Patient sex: F
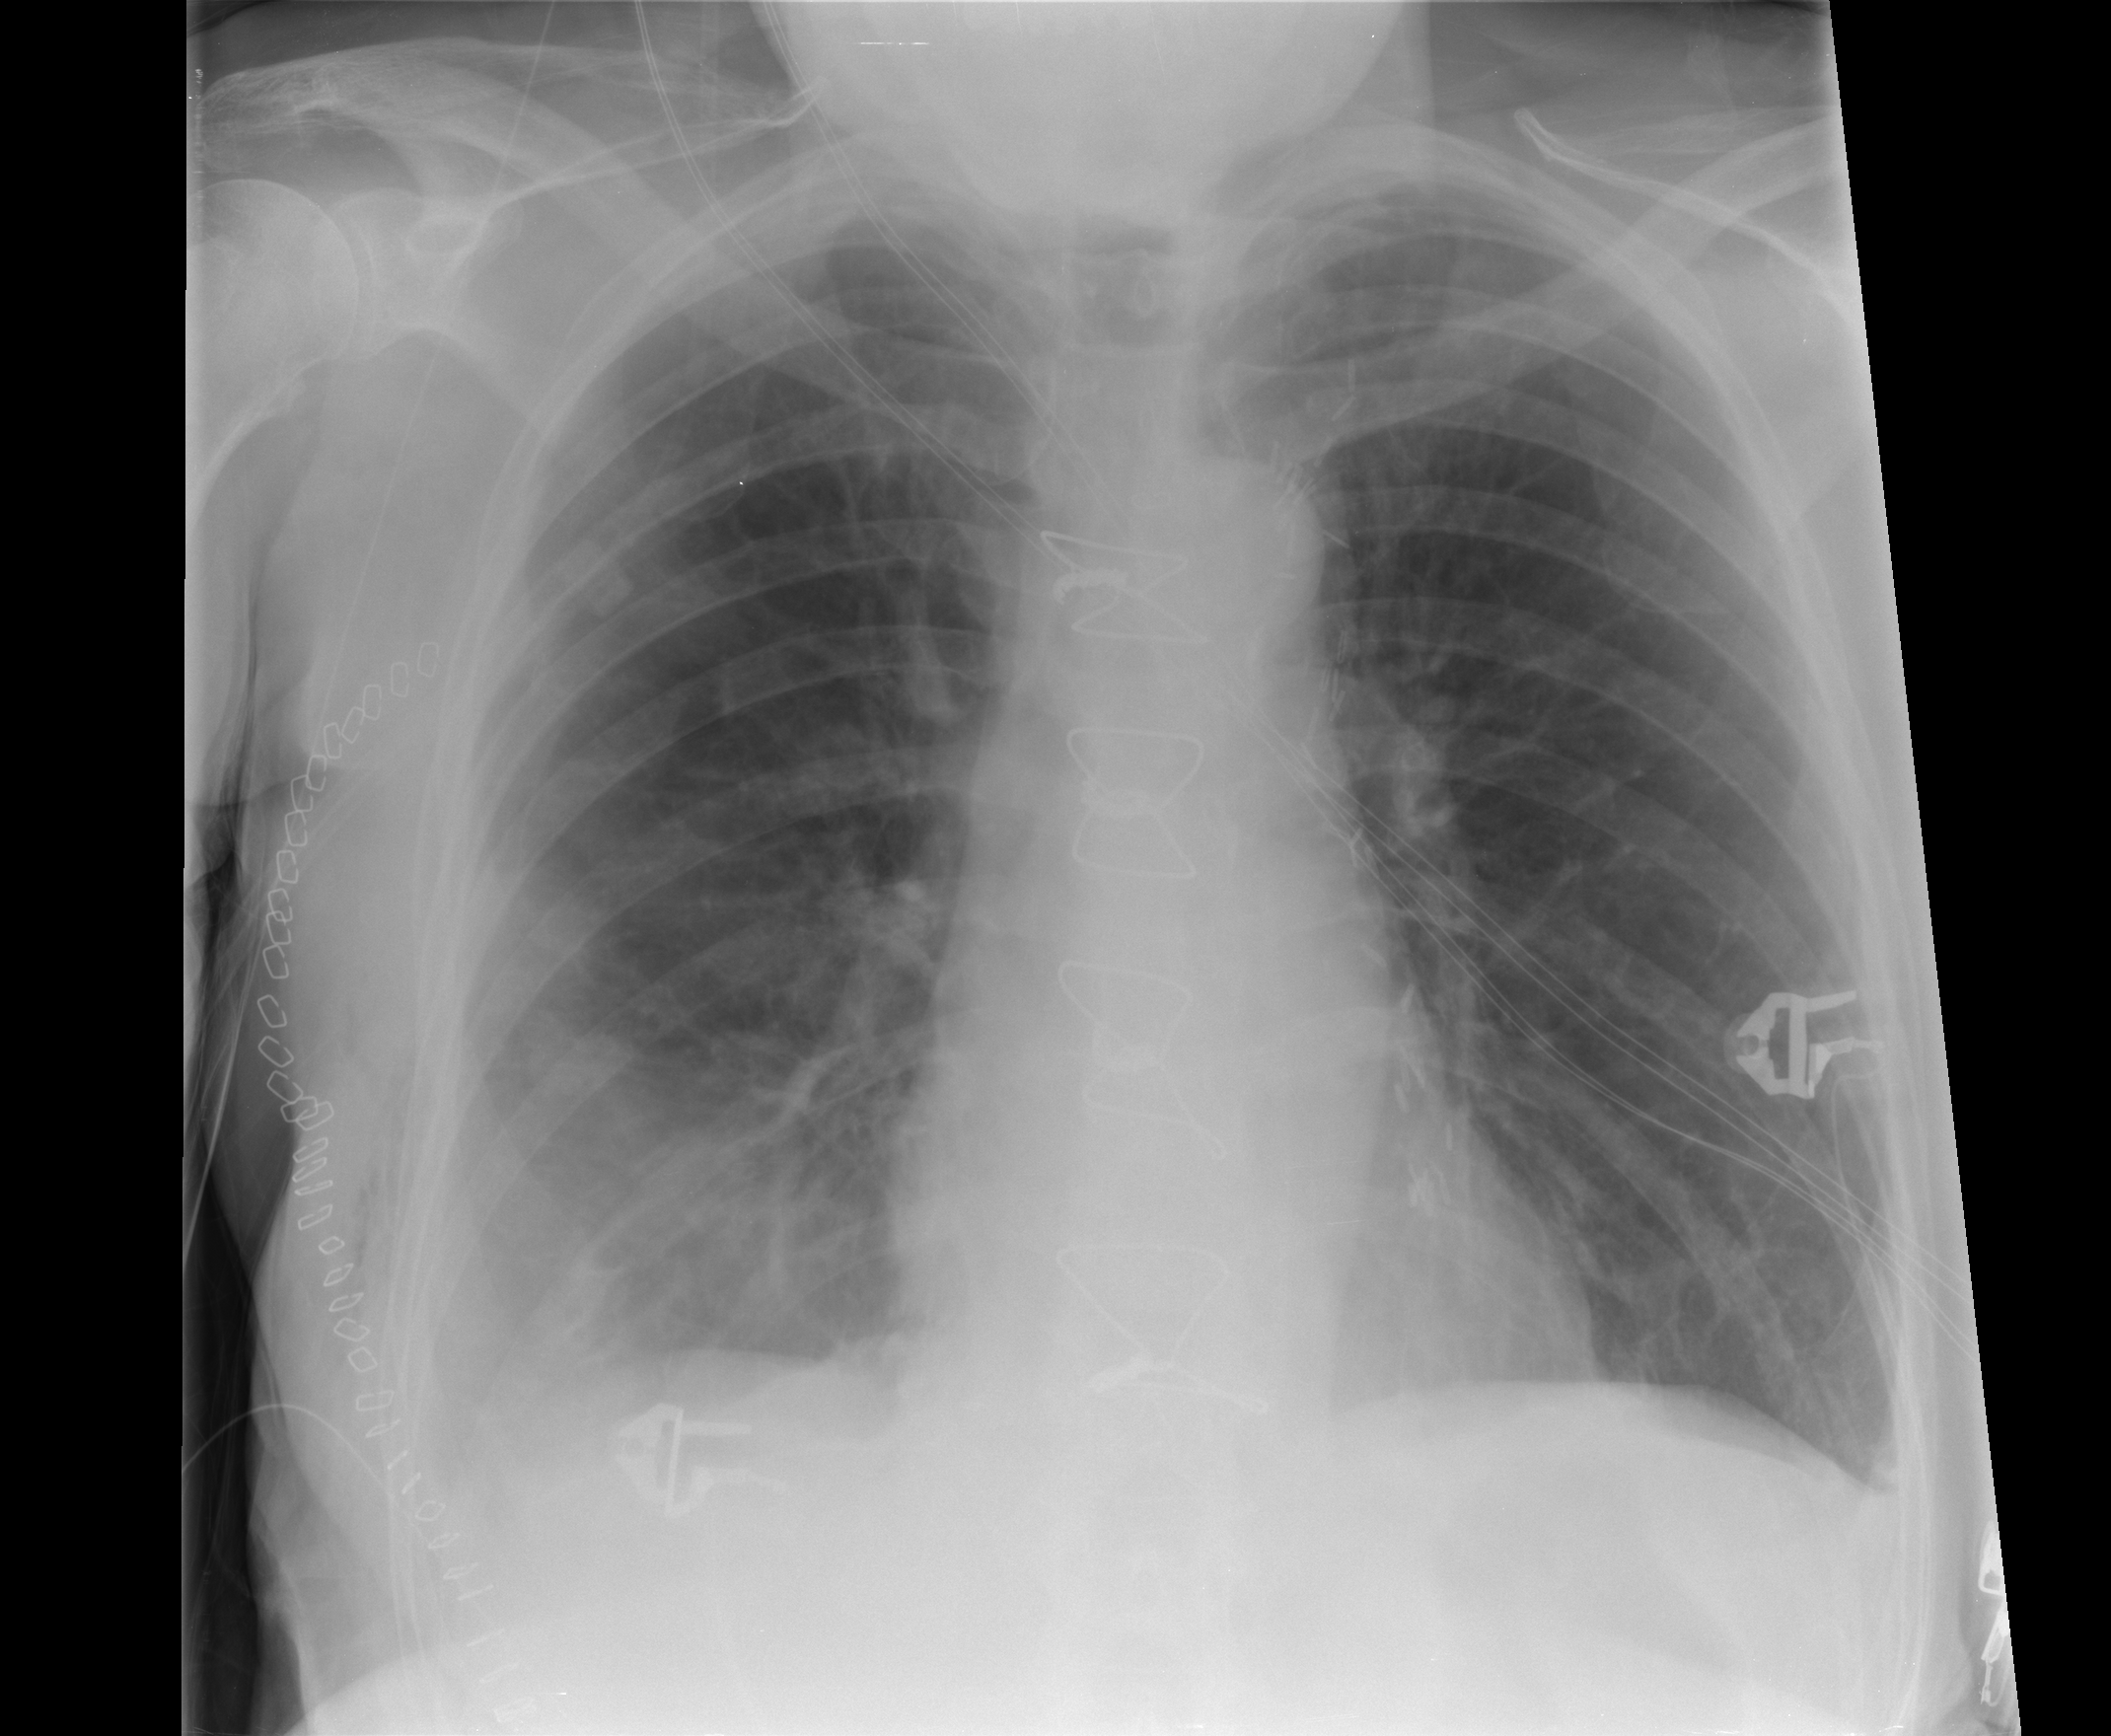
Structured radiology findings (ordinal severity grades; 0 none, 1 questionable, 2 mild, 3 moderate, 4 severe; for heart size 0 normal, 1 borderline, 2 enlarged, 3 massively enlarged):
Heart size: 0
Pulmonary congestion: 2
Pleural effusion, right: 2
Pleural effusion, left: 1
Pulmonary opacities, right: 0
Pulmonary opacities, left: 0
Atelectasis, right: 2
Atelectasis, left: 0